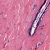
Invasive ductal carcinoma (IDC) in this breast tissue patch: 0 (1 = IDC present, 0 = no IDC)